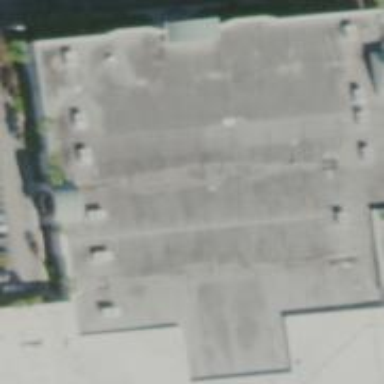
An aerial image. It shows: Department store building. It is part of larger structure.